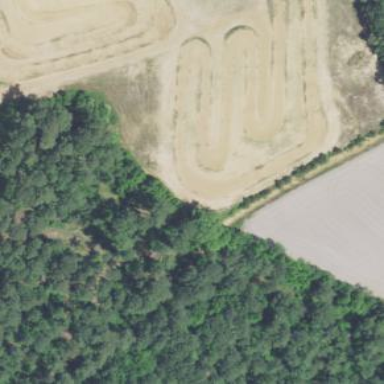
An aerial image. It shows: Motocross raceway for off-road sports.